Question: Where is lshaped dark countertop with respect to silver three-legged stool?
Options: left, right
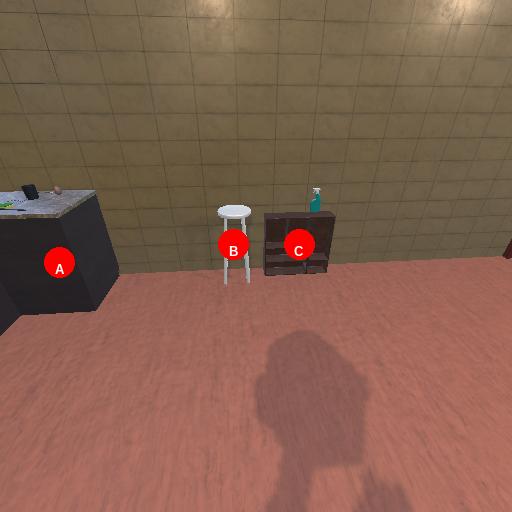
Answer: left